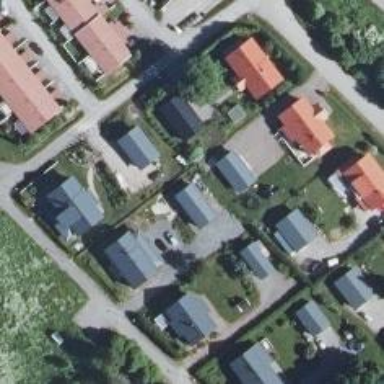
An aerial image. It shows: Charming neighbourhood.